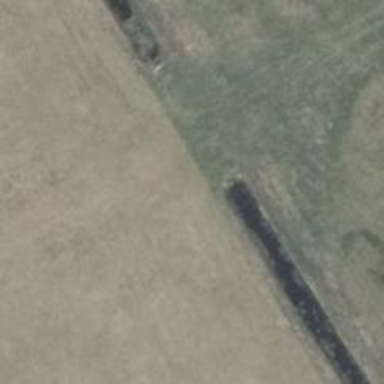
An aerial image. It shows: Culvert tunnel.